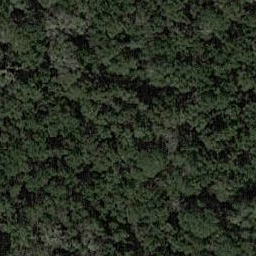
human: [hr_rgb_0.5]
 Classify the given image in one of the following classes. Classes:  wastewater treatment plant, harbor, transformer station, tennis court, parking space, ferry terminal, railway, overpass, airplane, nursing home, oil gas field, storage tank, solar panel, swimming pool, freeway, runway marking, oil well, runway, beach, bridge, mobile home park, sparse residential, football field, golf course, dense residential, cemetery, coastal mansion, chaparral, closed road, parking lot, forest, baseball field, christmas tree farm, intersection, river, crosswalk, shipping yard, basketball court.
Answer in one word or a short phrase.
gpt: forest